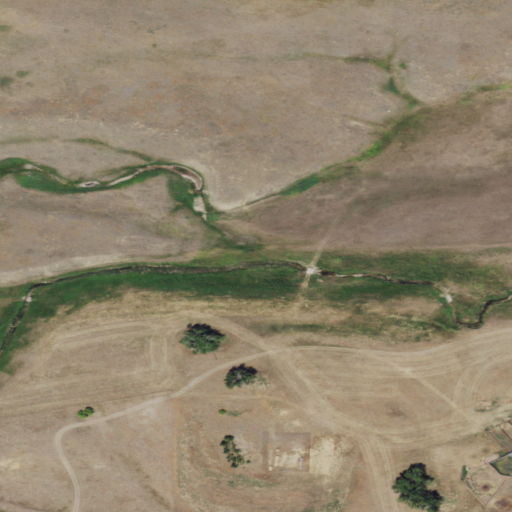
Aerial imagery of valley in Montana named Canati Coulee containing cultivated crops, grassland, shrub, woody wetlands, and open development